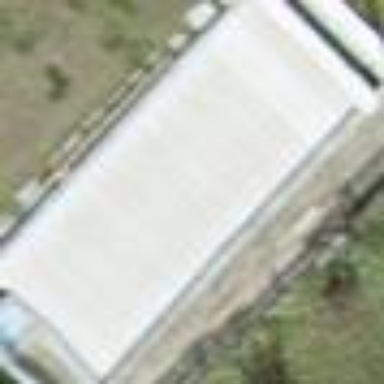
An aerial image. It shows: Swimming pool located in leisure land.